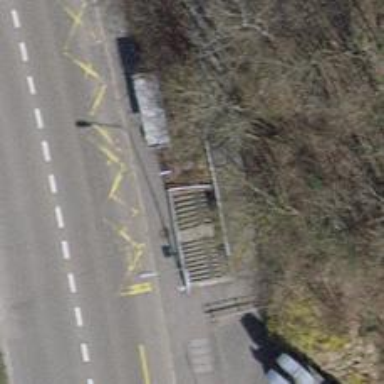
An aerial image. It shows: Concrete steps with ramp.